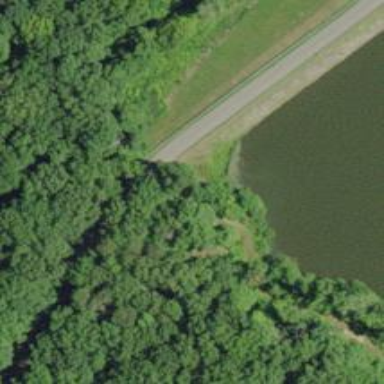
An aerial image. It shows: Dam across waterway.